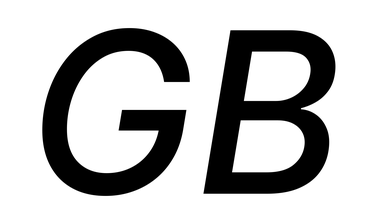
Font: Inter-Italic_Medium_Italic